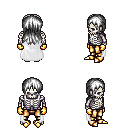
a pixel art fantasy rpg character, male body template, skeleton, white cape, gold greaves, white unkempt hairstyle, gold gloves, gold boots, four views (front, back, left, right), 2x2 character sprite sheet, small pixel art, hard edges, no anti-aliasing